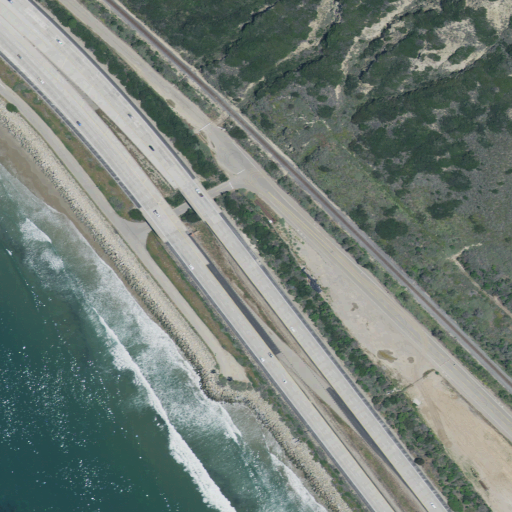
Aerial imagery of beach in California named Oil Piers Beach containing medium intensity development, low intensity development, open water, open development, shrub, evergreen forest, and high intensity development